Field crop: tomato
Growth stage: 1
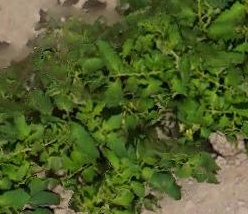
Species: tomato